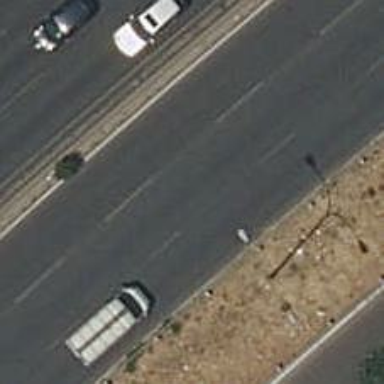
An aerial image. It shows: Trunk highway.